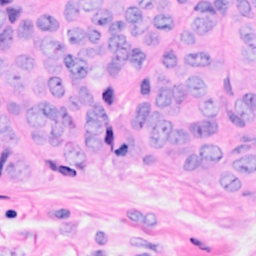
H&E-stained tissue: Breast